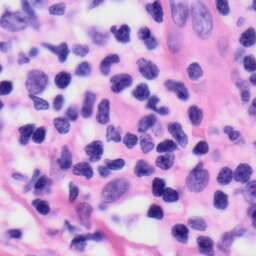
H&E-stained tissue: Skin